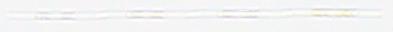
Label: Rhizosolenia